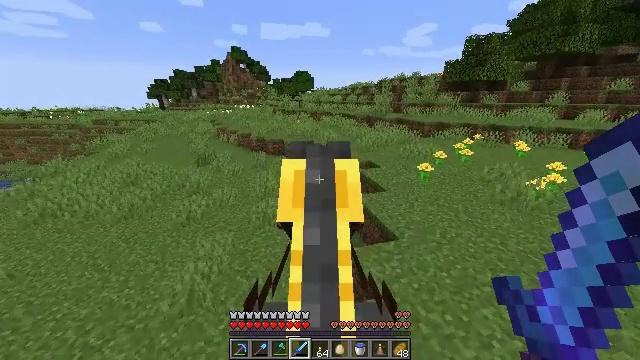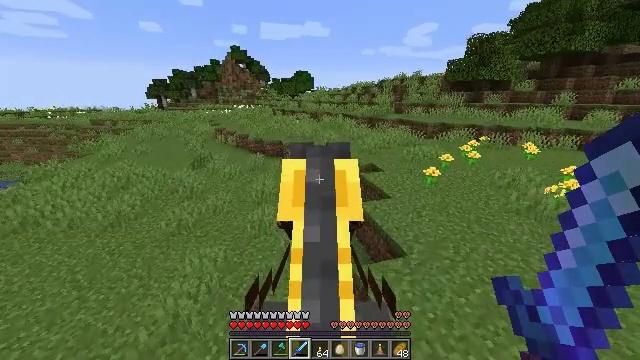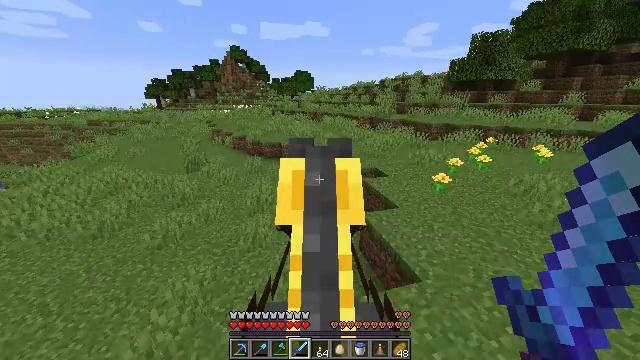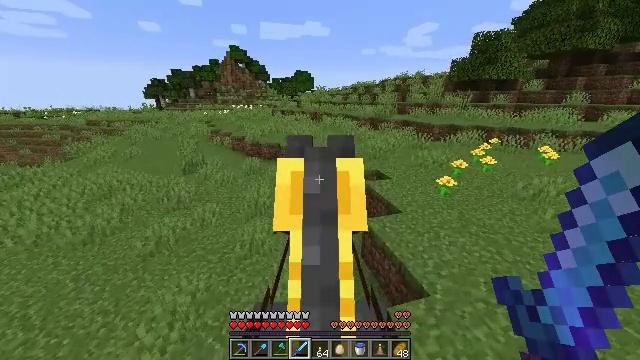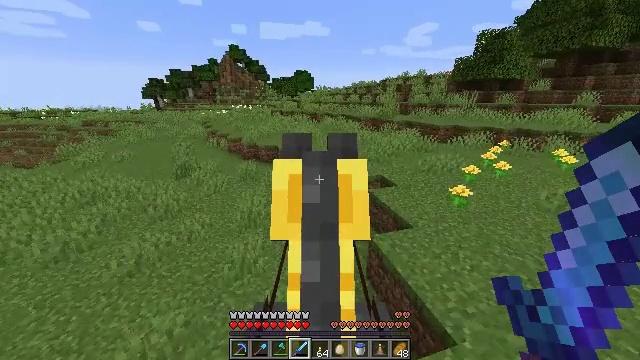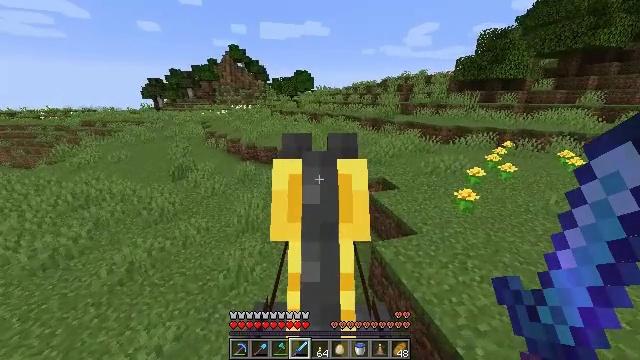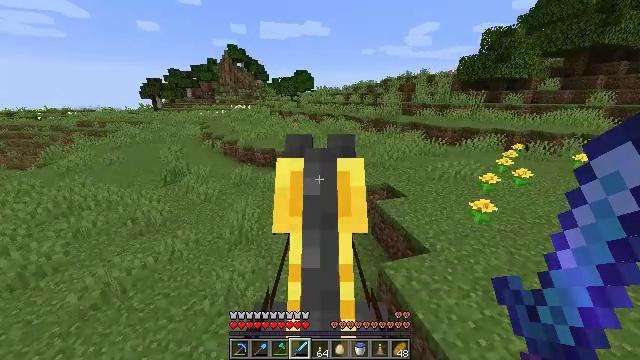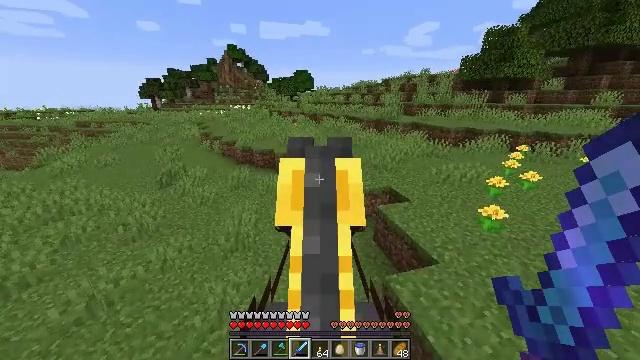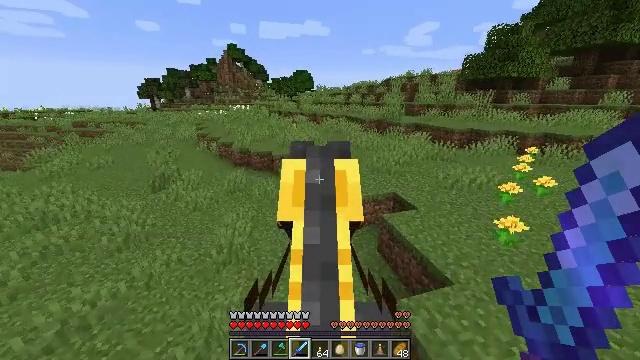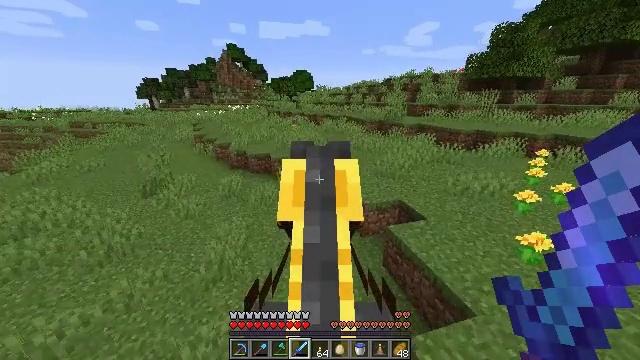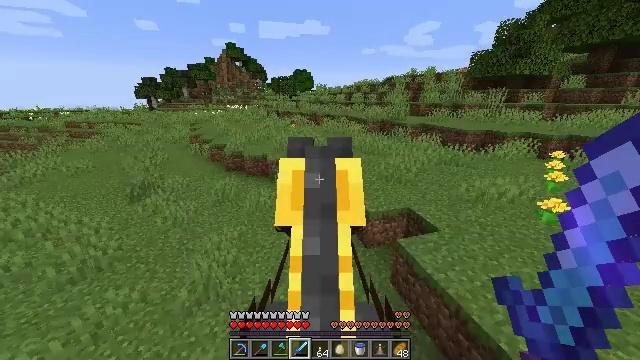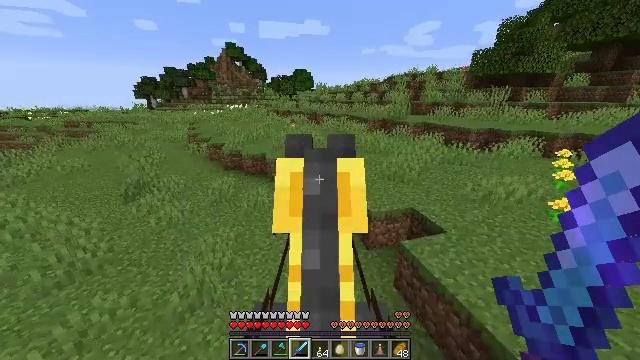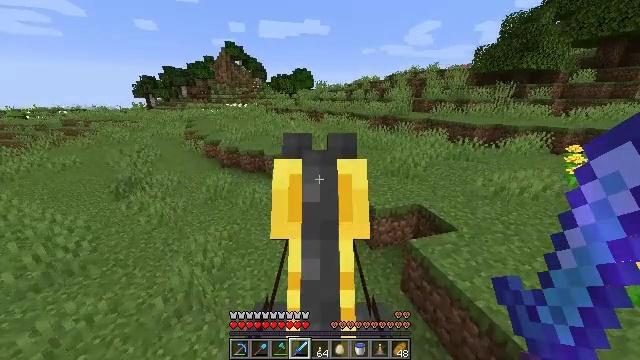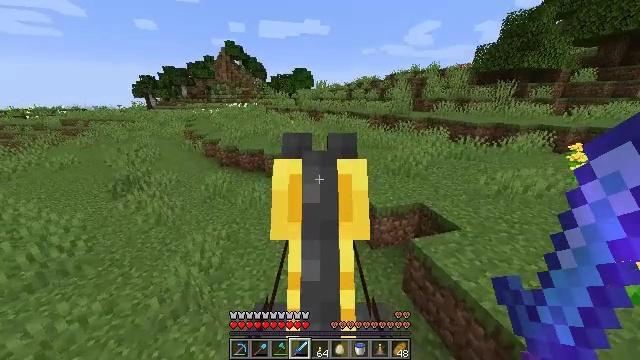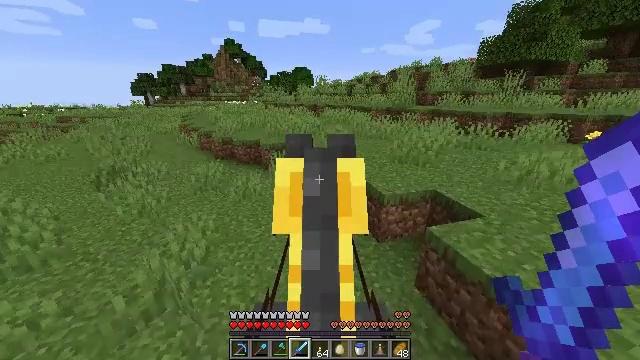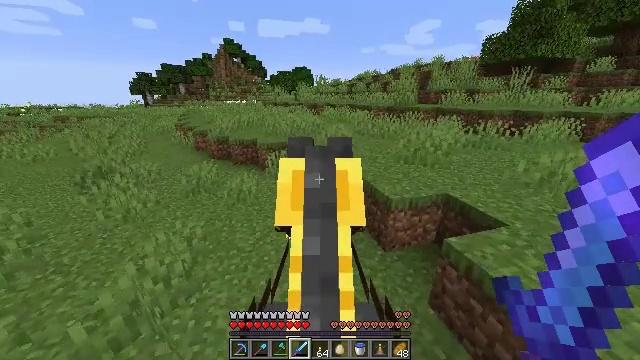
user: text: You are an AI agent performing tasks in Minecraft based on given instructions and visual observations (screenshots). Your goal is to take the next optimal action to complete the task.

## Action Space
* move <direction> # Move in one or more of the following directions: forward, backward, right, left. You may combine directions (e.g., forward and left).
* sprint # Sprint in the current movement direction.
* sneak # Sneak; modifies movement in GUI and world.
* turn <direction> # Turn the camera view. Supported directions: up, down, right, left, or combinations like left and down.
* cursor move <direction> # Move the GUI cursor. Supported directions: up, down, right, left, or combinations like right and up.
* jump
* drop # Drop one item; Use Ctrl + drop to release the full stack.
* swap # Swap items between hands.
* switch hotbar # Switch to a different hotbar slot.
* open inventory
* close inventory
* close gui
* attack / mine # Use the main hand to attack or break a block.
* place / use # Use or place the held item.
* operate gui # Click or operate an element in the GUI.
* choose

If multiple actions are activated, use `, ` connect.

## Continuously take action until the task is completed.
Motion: motion action
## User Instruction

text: Attack the sandstone to break it.
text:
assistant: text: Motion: move forward, sprint
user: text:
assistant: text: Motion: move forward, sprint
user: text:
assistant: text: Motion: move forward, sprint
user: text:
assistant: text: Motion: move forward, sprint
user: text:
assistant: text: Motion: move forward, sprint
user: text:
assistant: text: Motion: move forward, sprint
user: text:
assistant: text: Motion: move forward, sprint
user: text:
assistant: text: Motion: move forward, sprint
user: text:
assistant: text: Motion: move forward, sprint
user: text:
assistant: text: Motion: move forward, sprint
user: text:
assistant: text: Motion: move forward, sprint
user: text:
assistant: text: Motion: move forward, sprint
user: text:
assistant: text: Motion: move forward, sprint
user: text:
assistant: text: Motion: move forward, sprint
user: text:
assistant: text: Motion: move forward, sprint
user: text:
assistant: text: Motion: move forward, sprint
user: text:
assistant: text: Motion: move forward, sprint
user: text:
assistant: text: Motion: move forward, sprint
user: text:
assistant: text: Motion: move forward, sprint
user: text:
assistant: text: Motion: move forward, sprint
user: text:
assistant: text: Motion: move forward, sprint
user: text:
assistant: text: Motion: move forward, sprint
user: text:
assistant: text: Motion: move forward, sprint
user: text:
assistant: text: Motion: move forward, sprint
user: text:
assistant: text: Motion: move forward, sprint
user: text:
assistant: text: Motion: move forward, sprint
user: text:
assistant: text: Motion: move forward, sprint
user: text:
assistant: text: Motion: move forward, sprint
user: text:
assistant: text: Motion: move forward, sprint
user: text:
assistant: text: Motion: move forward, sprint